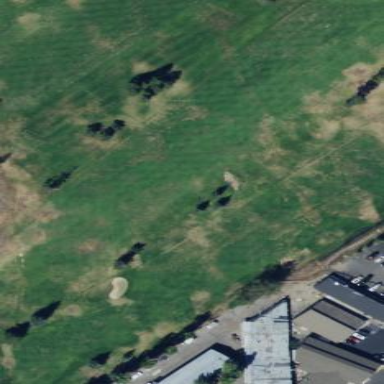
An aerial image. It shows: Golf fairway surrounded by grass.